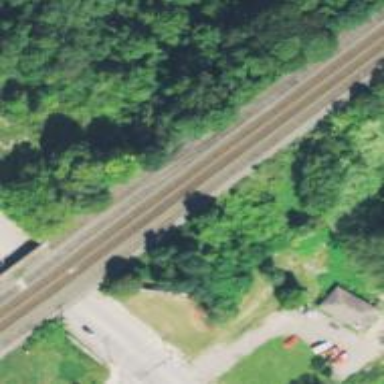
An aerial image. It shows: Disused railway.